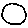
Label: circle